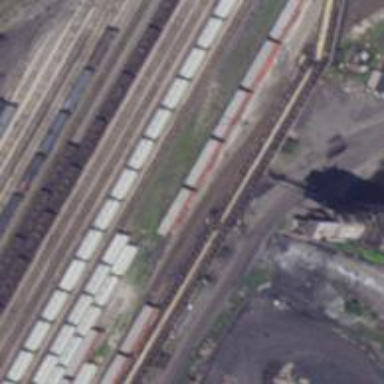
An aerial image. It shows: Railway yard used for servicing trains.